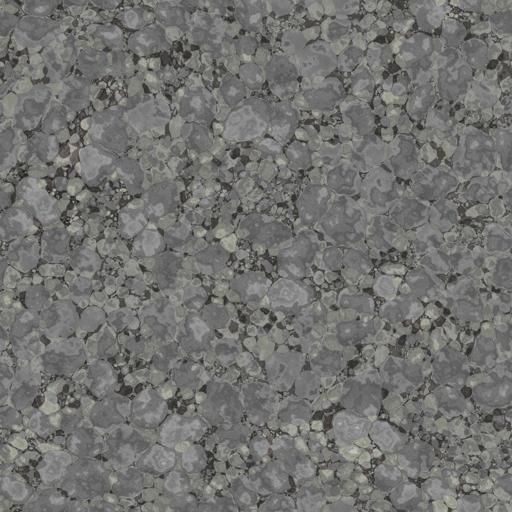
Tags: gravel ground pebbles river rocks